Field crop: maize
Growth stage: 2
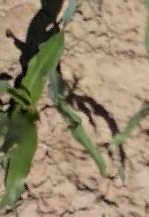
Species: maize